八年级 · 画法几何学
如图, 在平行四边形 $A B C D$ 中, $\angle C=60^{\circ}$, 过点 $D$ 作 $D E \perp B C$ 交 $B C$ 于点 $E$, 且 $D E=A D, F$ 为 $D C$ 上一点, 且 $A D=F D$, 连接 $A F$ 与 $D E$ 交于点 $G$.

(1)求证: $G F=G D=C E$.

(2)过点 $A$ 作 $A H \perp A D$, 且 $A H=C E$, 求证: $A B=D G+A H$.

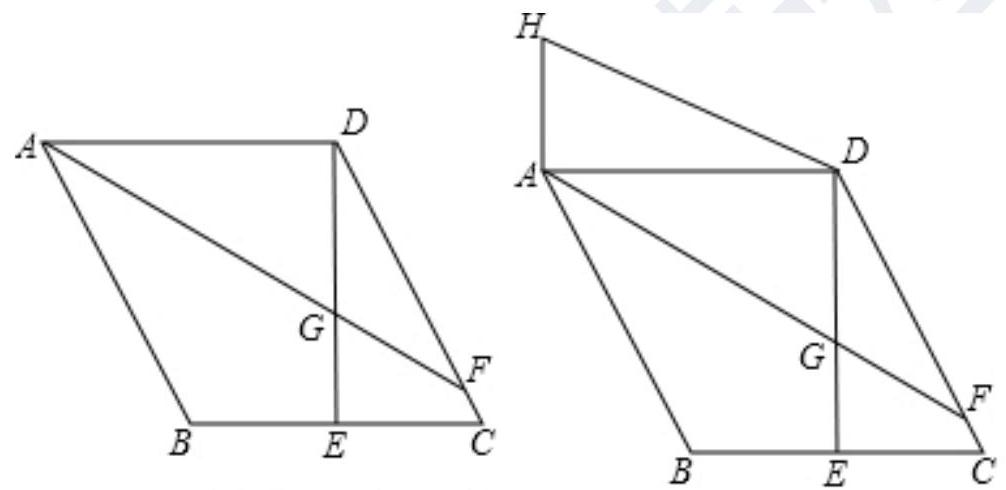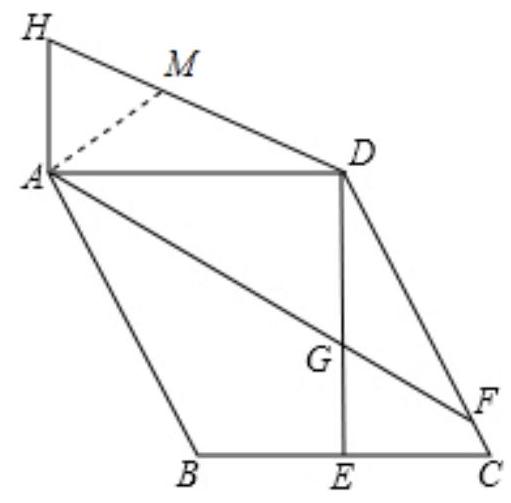
答案: (1)证明: $\because$ 四边形 $A B D$ 是平行四边形,
$\therefore \angle B A D=\angle C=60^{\circ}, A D / / B C, A B / / C D$,

$\therefore \angle A D C+\angle C=180^{\circ}, \angle A D G=\angle D E C$,

$\therefore \angle A D C=120^{\circ}$,

$\because D E \perp B C$

$\therefore \angle A D E=\angle D E C=90^{\circ}$,

$\therefore \angle G D F=30^{\circ}$,

$\because A D=F D$,

$\therefore \angle D A F=\angle G D F=30^{\circ}$,

$\therefore \angle B A F=\angle B A D-\angle D A F=30^{\circ}$,

$\because A B / / C D$

$\therefore \angle G F D=\angle B A F=30^{\circ}=\angle G D F$,

$\therefore G F=G D$,

在 $\triangle A D G$ 和 $\triangle D E C$ 中, $\left\{\begin{array}{l}\angle A D G=\angle D E C \\ A D=D E \\ \angle D A G=\angle E D C\end{array}\right.$,

$\therefore \triangle A D G \cong \triangle D E C(A S A)$,

$\therefore G D=C E$,

$\therefore G F=G D=C E$

(2)证明: $\because A H \perp A D, D E \perp B C$,

$\therefore \angle D A H=\angle D E C=90^{\circ}$,

在 $\triangle D A H$ 与 $\triangle D E C$ 中, $\left\{\begin{array}{l}A H=C E \\ \angle D A H=\angle D E C \\ A D=D E\end{array}\right.$,

$\therefore \triangle D A H \cong \triangle D E C(S A S)$,

$\therefore \angle A D H=\angle E D C, \angle H=\angle C, D H=D C$,

$\because$ 四边形 $A B C D$ 是平行四边形,

$\therefore A B=C D, A B / / C D$,

$\therefore \angle D A B=\angle C, \angle D F A=\angle B A F$,

$\because A D=D F$,

$\therefore \angle D A F=\angle D F A$,

$\therefore \angle D F A=\frac{1}{2} \angle C$,
在 $D H$ 上截取 $H M=A H$, 如图所示:

$\therefore \angle H A M=\angle H M A$,

$\therefore \angle H=180^{\circ}-2 \angle H A M$

$\because \angle M A D=90^{\circ}-\angle H A M$

$\therefore \angle D A M=\frac{1}{2} \angle H$,

$\therefore \angle M A D=\angle G F D$

在 $\triangle A D M$ 与 $\triangle F D G$ 中, $\left\{\begin{array}{l}\angle M A D=\angle G F D \\ A D=F D \\ \angle A D M=\angle F D G\end{array}\right.$,

$\therefore \triangle A D M \cong \triangle F D G(A S A)$,

$\therefore D M=D G$,

$\because A B=C D=D H=H M+D M$,

$\therefore A B=A H+D G$.